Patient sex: M
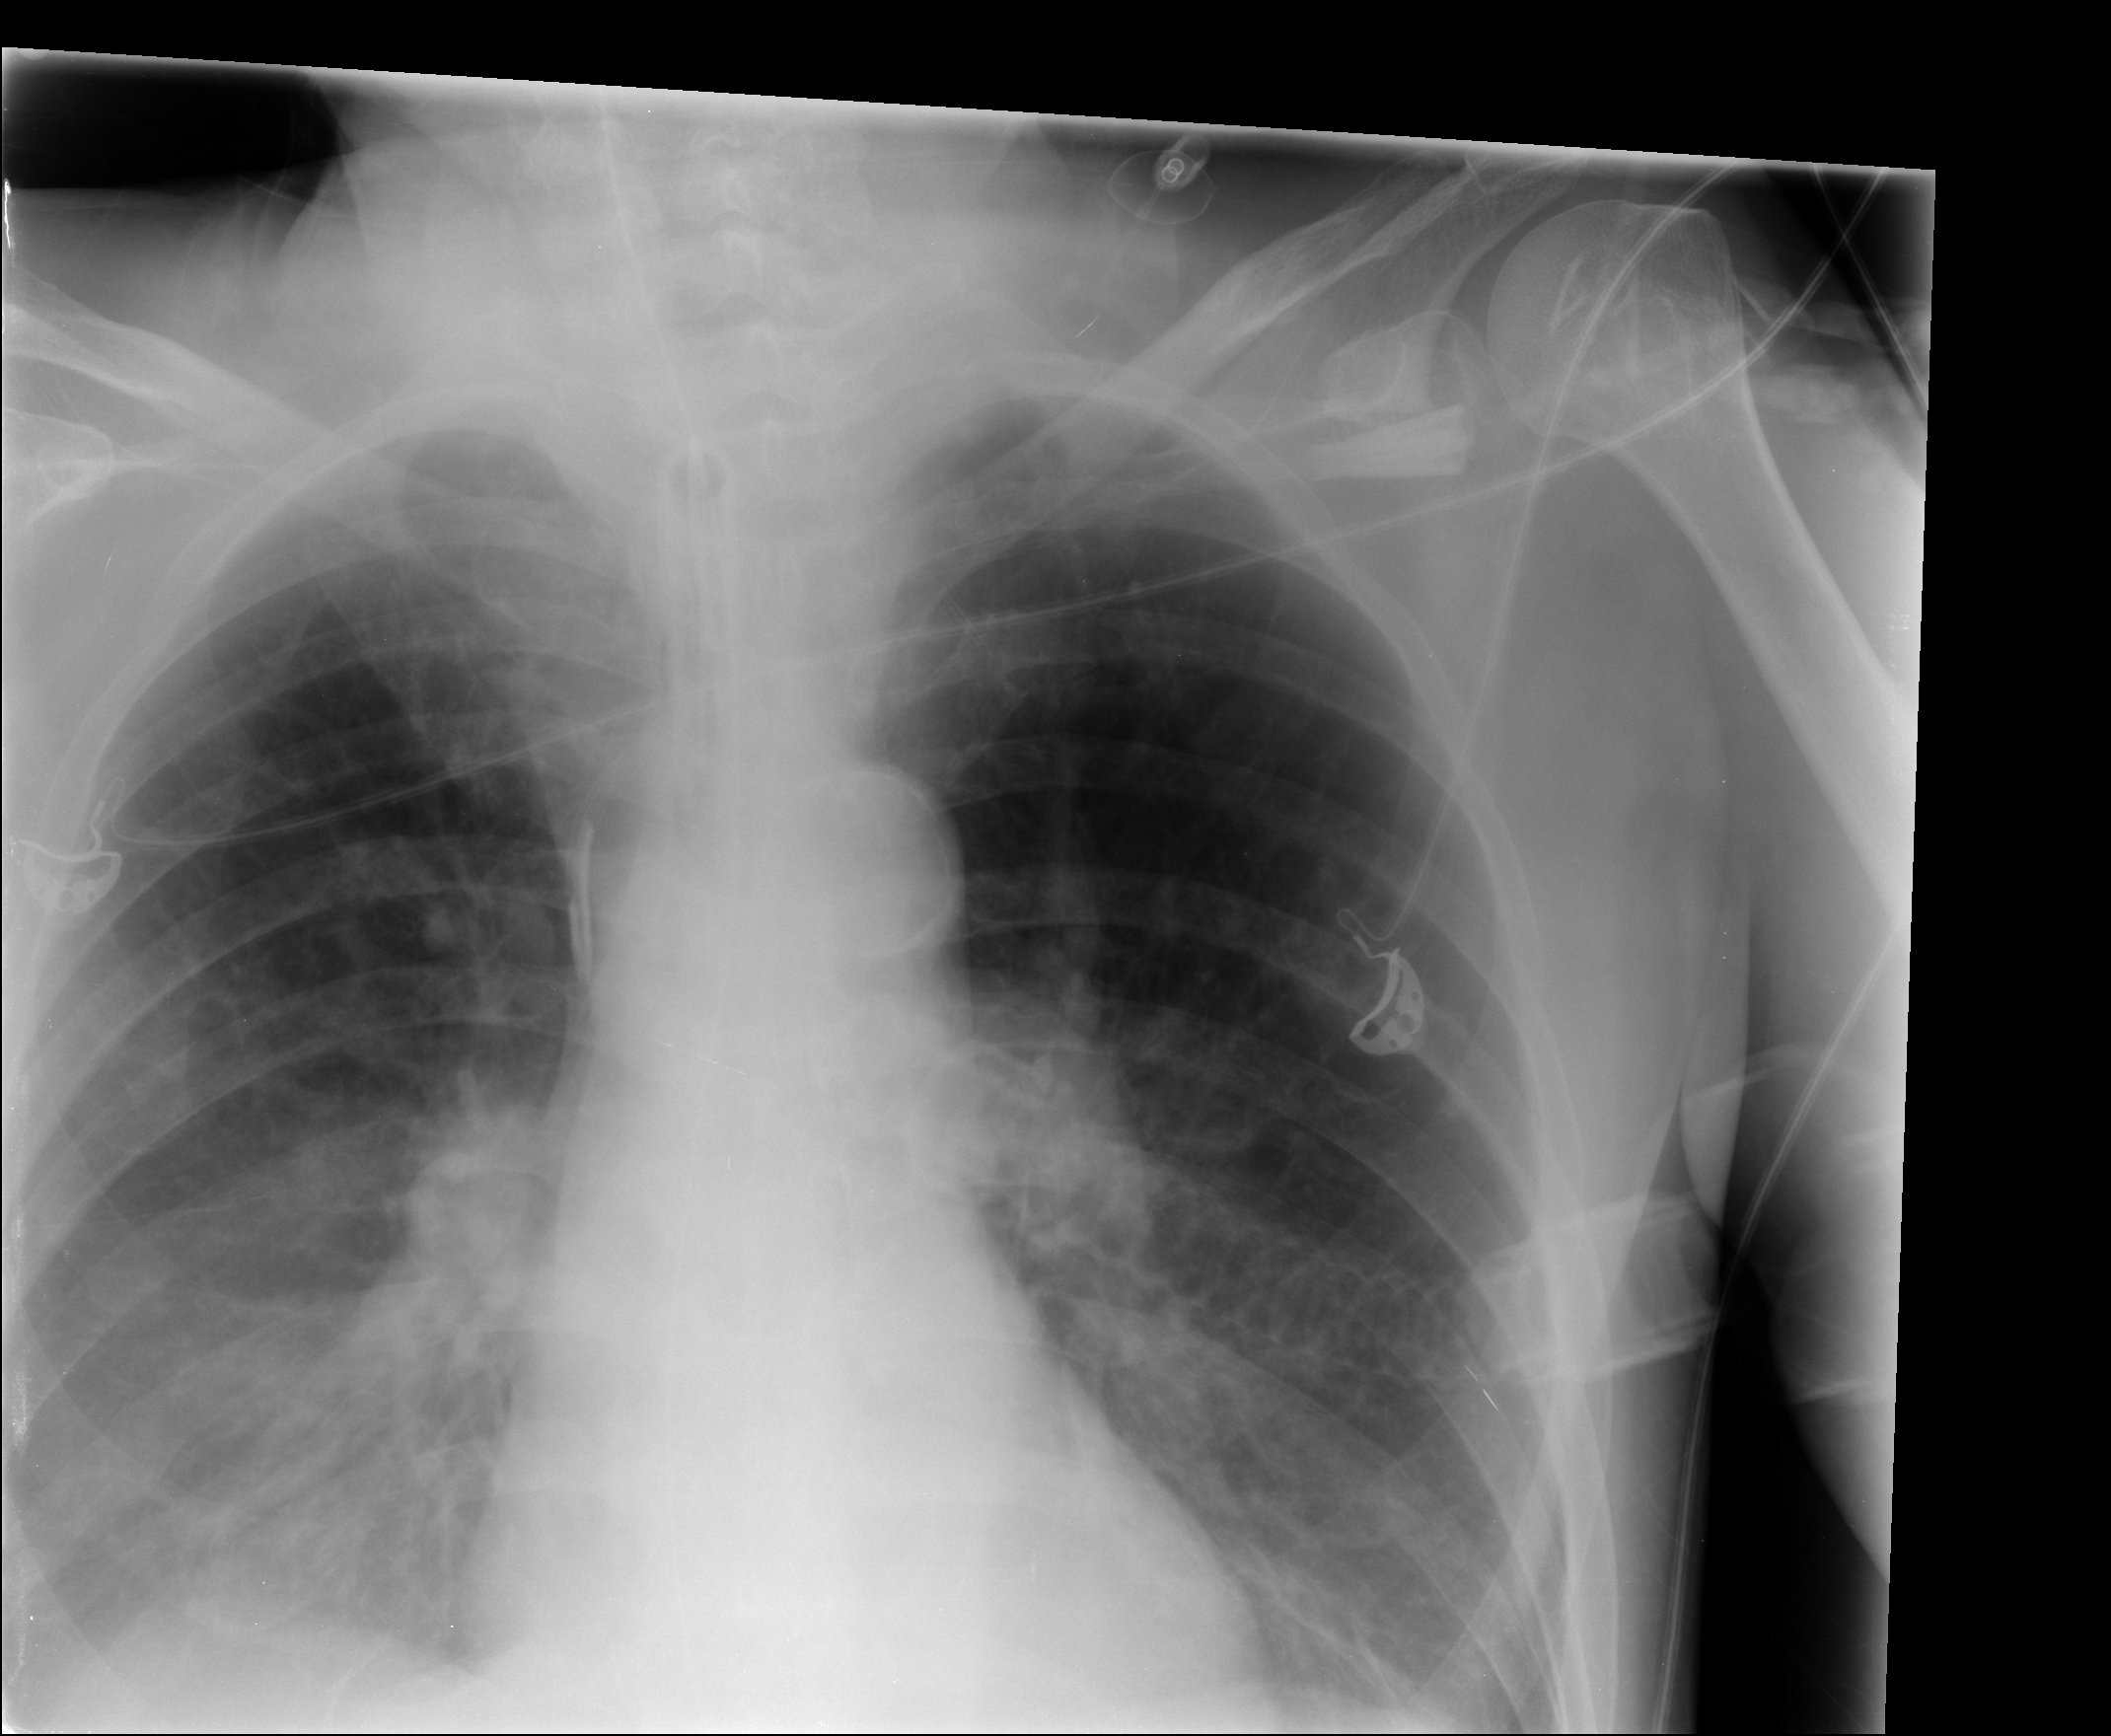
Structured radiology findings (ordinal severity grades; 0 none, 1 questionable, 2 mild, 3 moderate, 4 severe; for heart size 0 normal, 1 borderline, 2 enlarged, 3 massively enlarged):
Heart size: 0
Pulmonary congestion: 2
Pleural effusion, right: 2
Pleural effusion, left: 2
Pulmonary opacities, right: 0
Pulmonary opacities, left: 0
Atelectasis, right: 2
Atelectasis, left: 2